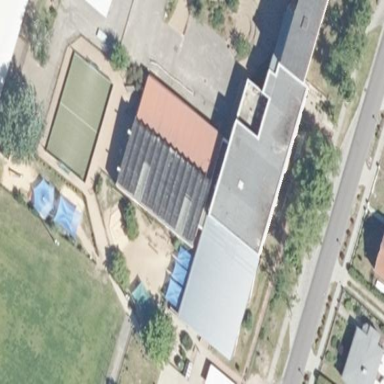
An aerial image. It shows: School building.